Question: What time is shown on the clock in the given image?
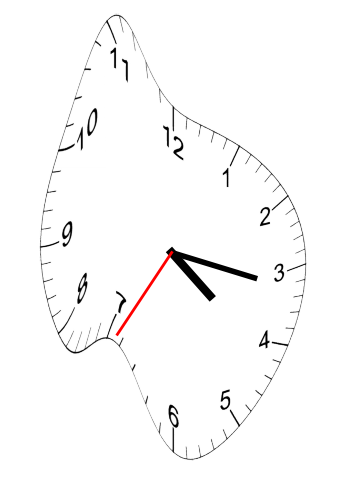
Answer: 04:16:35